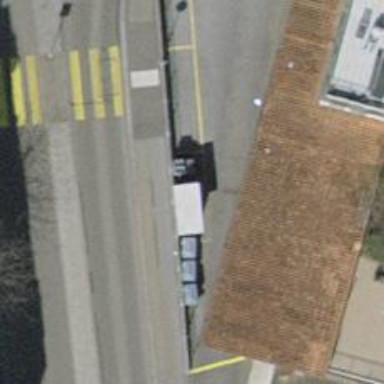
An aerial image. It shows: Recycling container in the area designated for recycling.